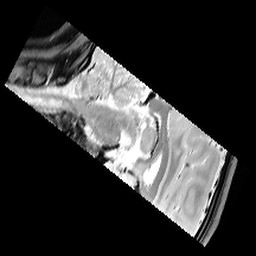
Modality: PDw
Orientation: sagittal
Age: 22
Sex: female
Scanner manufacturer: siemens
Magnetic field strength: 3 T
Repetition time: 6.49 s
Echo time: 0.016 s